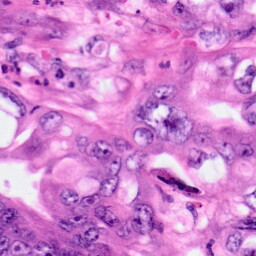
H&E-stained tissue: Pancreatic